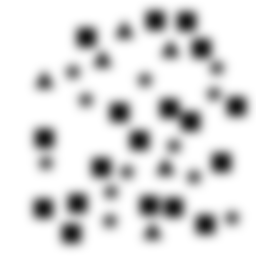
Squares: 18
Triangles: 6
Stars: 12
Total shapes: 36